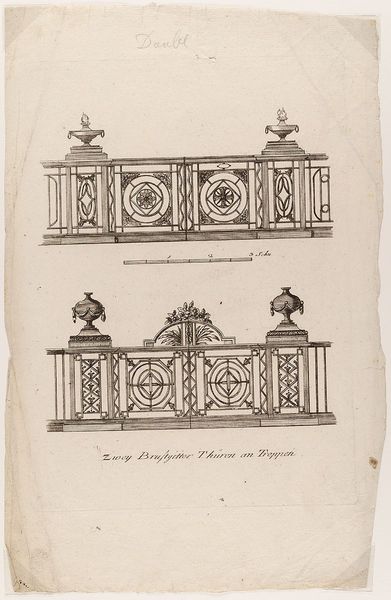
Titel: Zwei Tore, Blatt 4 aus einer Folge von Gittern
Künstler: Domenicus Fietta
Standort: Hamburg
Institution: Museum für Kunst und Gewerbe Hamburg
Schlagwörter: zeichnung, zaun, architektur, pflanze, holzschnitt, papier, grafik, graphik, vasen, geländer, tor, fotografie, photographie, deko, druckgraphik, druckgrafik, stich, kunstgewerbe, kupferstich, kunsthandwerk, pompös, reproduktionen, industriedesign, druckerzeugnisse, teile eines hauses, gebäudes, ornamentstich, vorlageblätter, schlosserarbeit, zuntor